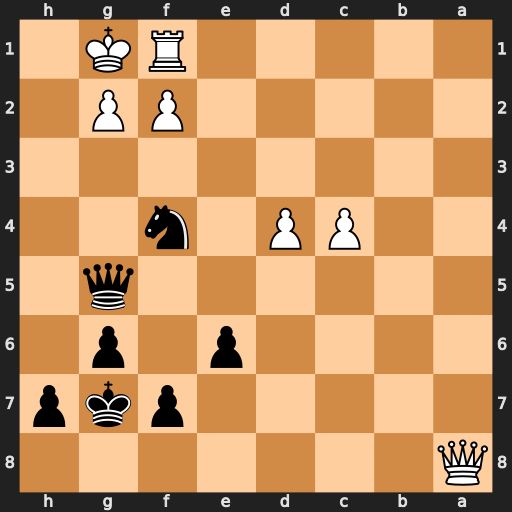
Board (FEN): Q7/5pkp/4p1p1/6q1/2PP1n2/8/5PP1/5RK1
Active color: b
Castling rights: -
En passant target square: -
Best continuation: Ne2+ Kh1 Qh5#